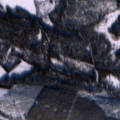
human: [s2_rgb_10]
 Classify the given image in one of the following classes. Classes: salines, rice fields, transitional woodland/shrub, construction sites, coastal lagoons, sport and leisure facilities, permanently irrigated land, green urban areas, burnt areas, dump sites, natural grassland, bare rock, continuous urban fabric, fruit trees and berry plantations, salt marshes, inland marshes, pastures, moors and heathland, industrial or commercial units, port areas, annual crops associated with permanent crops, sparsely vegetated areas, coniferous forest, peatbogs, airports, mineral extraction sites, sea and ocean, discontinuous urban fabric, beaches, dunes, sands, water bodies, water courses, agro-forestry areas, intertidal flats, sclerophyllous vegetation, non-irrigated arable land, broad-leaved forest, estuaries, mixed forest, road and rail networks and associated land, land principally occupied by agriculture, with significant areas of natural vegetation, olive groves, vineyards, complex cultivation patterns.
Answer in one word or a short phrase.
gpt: complex cultivation patterns, land principally occupied by agriculture, with significant areas of natural vegetation, coniferous forest, mixed forest, transitional woodland/shrub